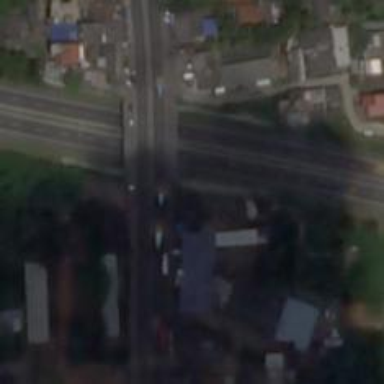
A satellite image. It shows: Viaduct bridge over trunk highway.